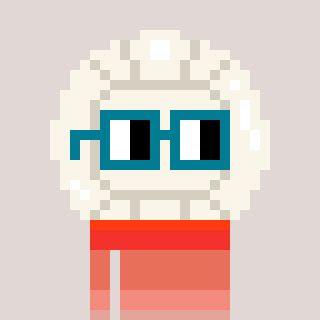
a pixel art character with square dark green glasses, a volleyball-shaped head and a magenta-colored body on a warm background